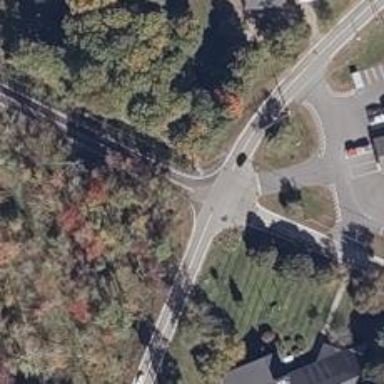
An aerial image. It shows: Stop road.